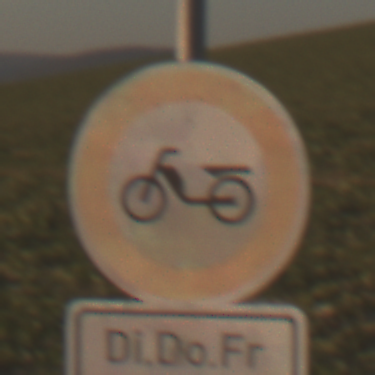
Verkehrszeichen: VerbotMofas
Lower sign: ZeitangabenMitBeschraenkungAufWochentage3
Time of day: SunriseSunset
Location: Outdoor (Nature)
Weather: PartlyCloudy
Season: NotSpecified
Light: Natural